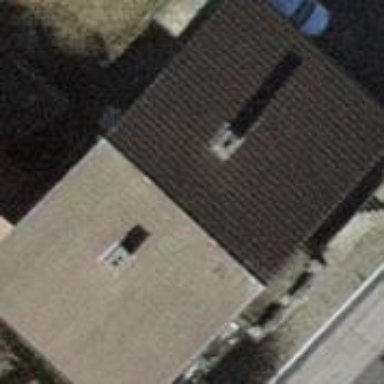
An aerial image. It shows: Building with gabled rosy-brown roof made of roof tiles. The building part has dim gray color. The roof is oriented across the building.